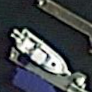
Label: Civil_yacht